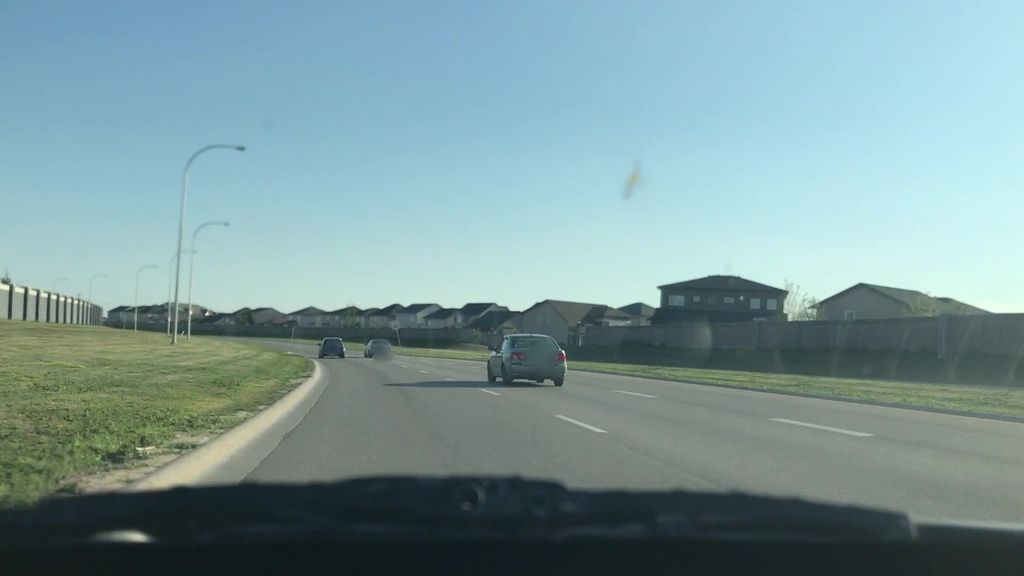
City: winnipeg